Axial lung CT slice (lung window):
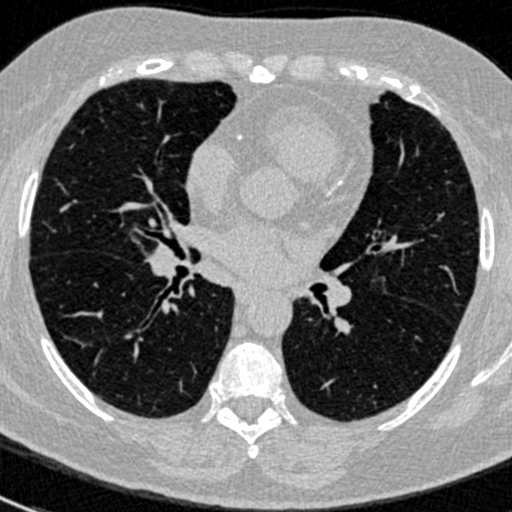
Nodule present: no